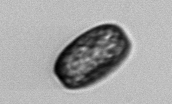
Label: Thalassiosira